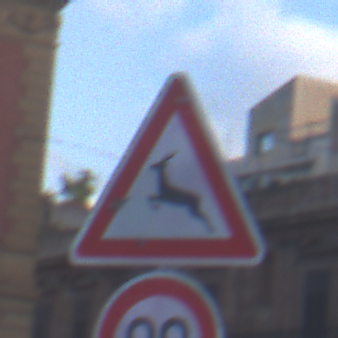
Verkehrszeichen: WildwechselRechts
Zusatzzeichen unten: Geschwindigkeit90
Umgebung: Outdoor, Urban
Tageszeit: SunriseSunset
Wetter: PartlyCloudy
Licht: Natural
Jahreszeit: NotSpecified
Kontrast: LowContrast